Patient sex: M
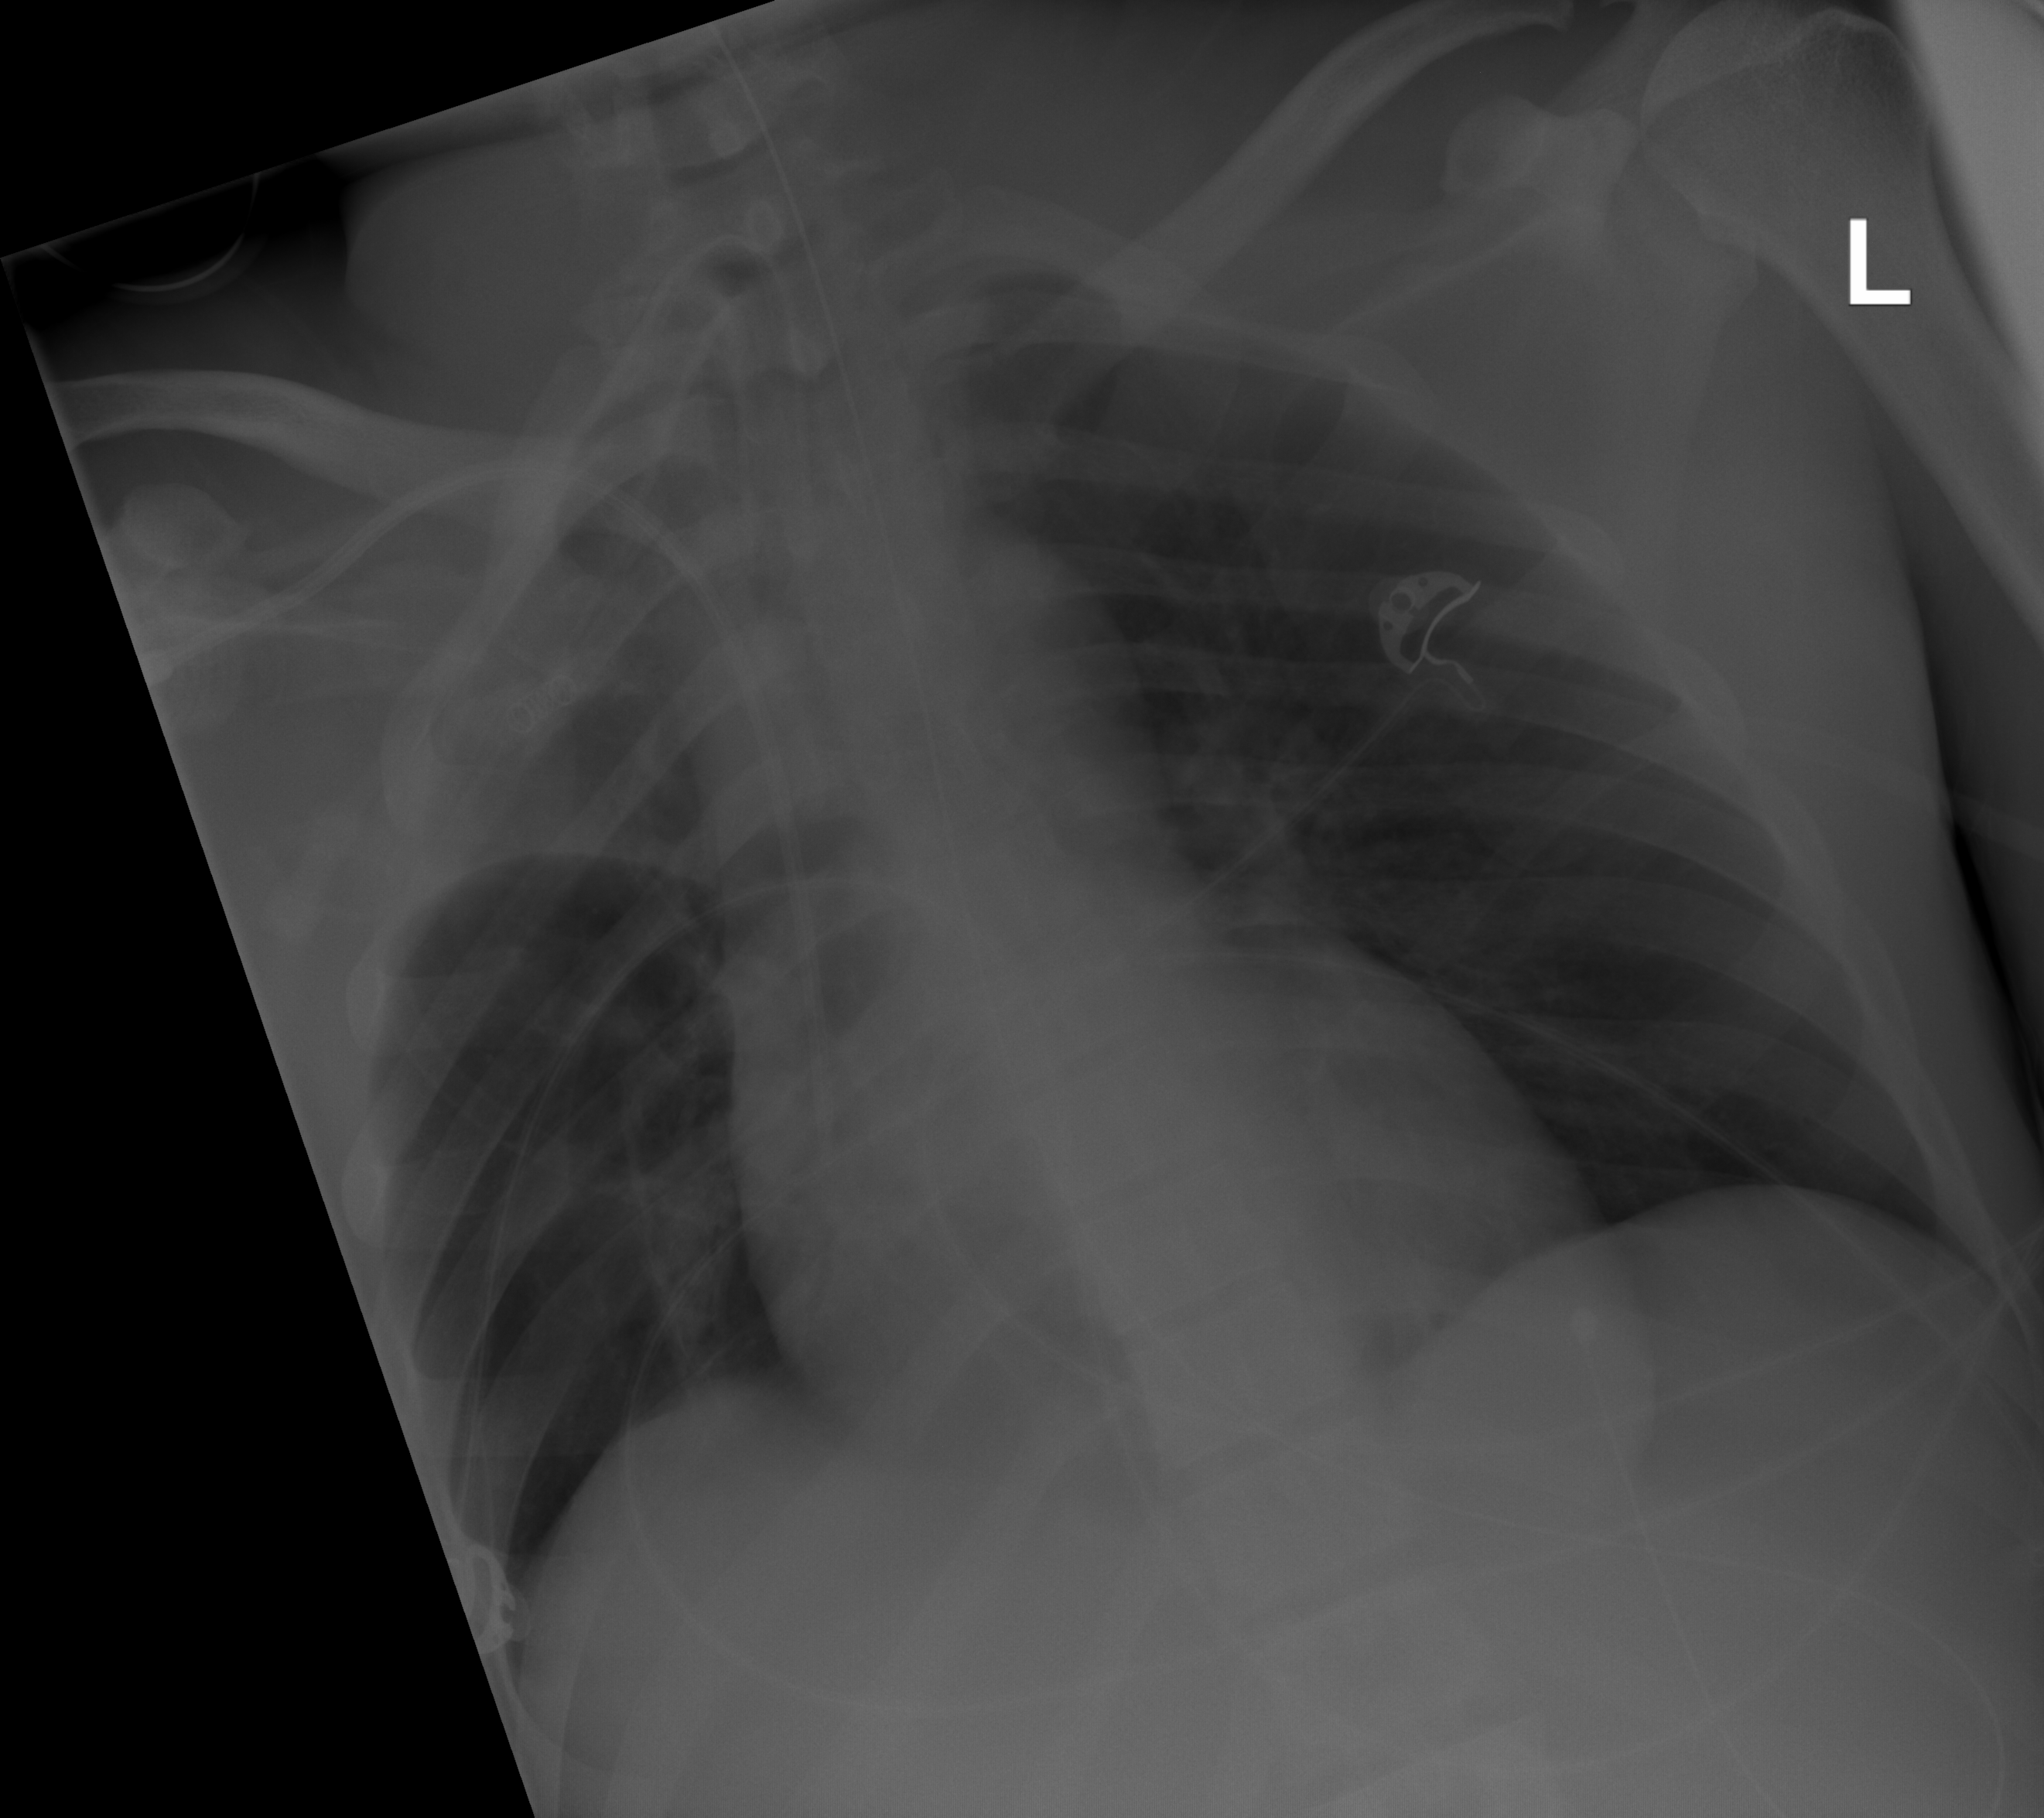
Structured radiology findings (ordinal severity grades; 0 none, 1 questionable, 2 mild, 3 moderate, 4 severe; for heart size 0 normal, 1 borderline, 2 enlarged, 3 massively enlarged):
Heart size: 2
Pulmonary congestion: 2
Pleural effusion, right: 0
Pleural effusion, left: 0
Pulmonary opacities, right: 0
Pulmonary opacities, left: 0
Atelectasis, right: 3
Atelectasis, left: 1